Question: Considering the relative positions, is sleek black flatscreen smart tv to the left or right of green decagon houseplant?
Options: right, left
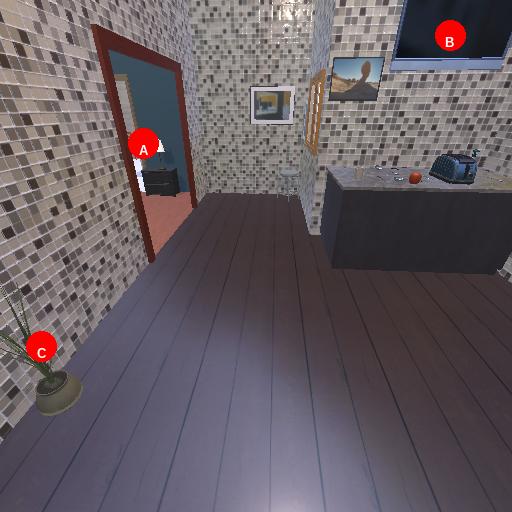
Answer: right